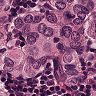
Metastatic tissue present: yes